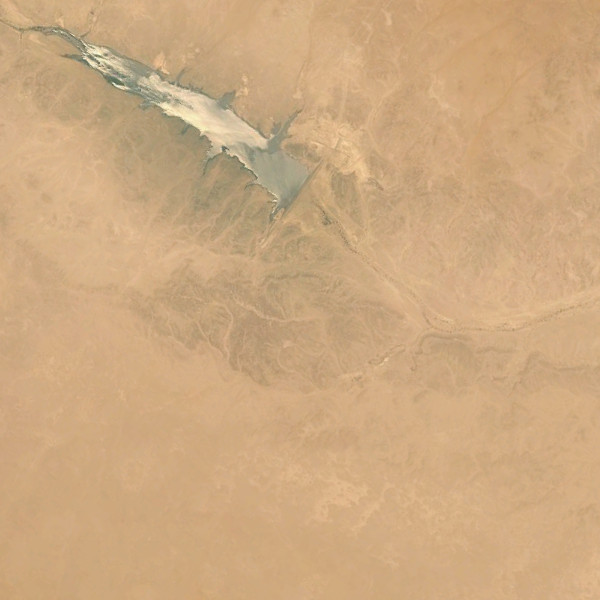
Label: Desert